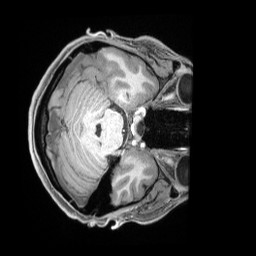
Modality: T1w
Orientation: axial
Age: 23
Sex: female
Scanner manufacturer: siemens
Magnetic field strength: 3 T
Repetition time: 2.4 s
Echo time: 0.00226 s